Interaction volume radius: 5 \u00c5
Interaction volume height: 15 \u00c5
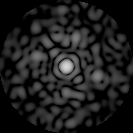
Disorder parameter: 0.855